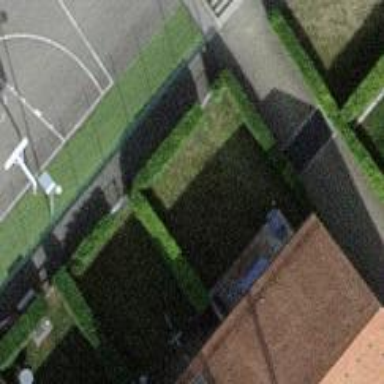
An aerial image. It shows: Garden that is leisure land.